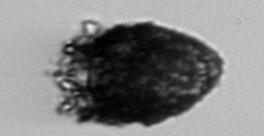
Label: Stenosemella_pacifica